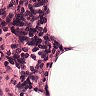
Metastatic tissue present: no